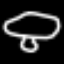
Label: mushroom